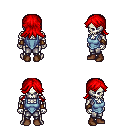
a pixel art fantasy rpg character, male body template, skeleton, blue vest, metal pants, red loose hair, cloth bracers, brown shoes, four views (front, back, left, right), 2x2 character sprite sheet, small pixel art, hard edges, no anti-aliasing